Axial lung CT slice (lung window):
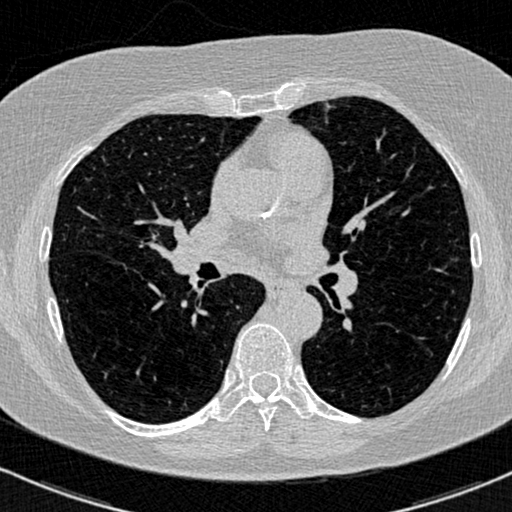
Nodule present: no